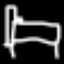
Label: bed